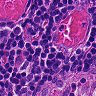
Metastatic tissue present: no